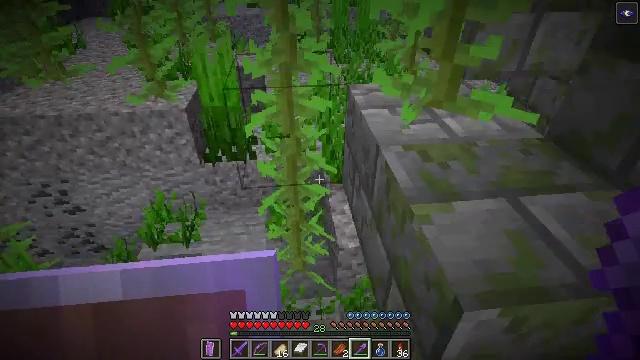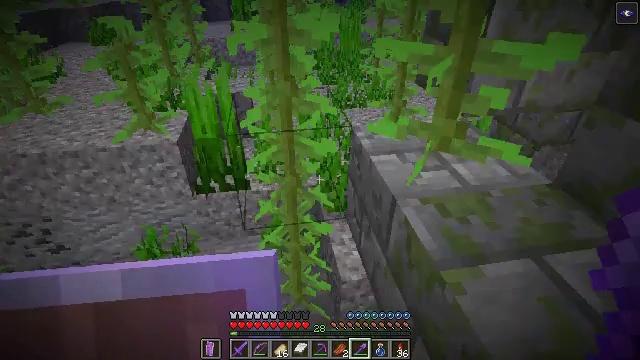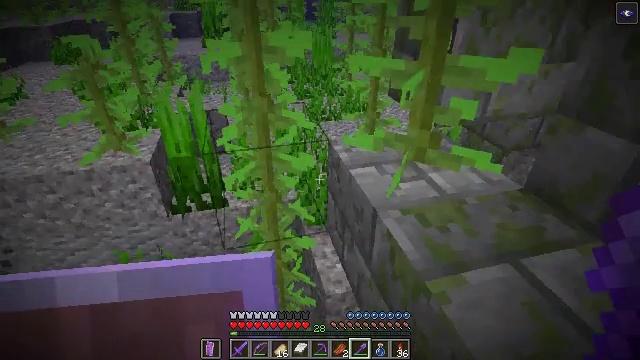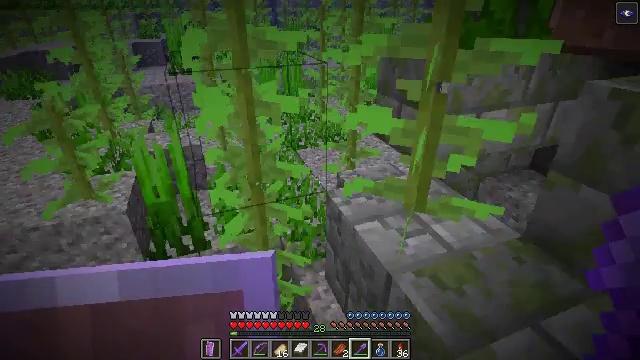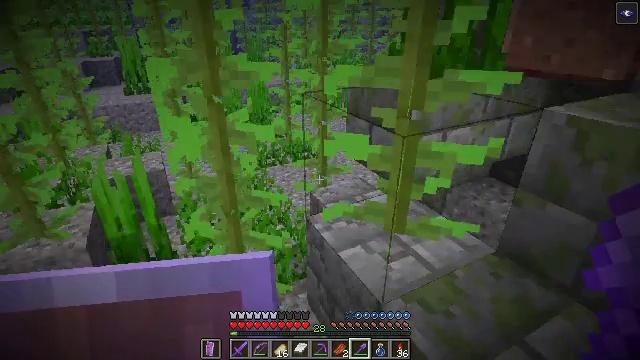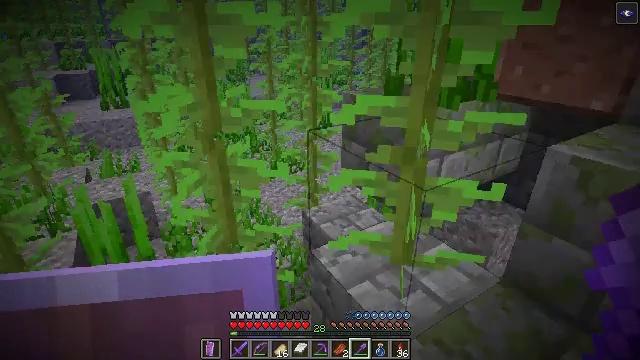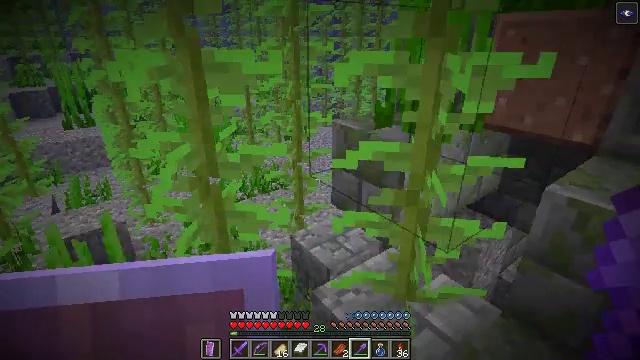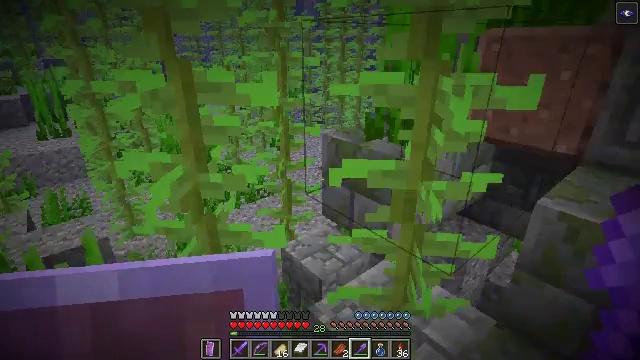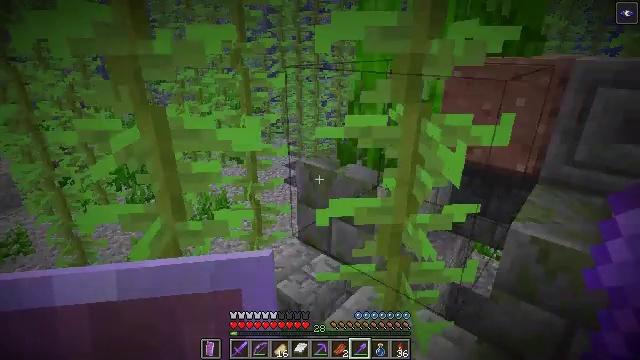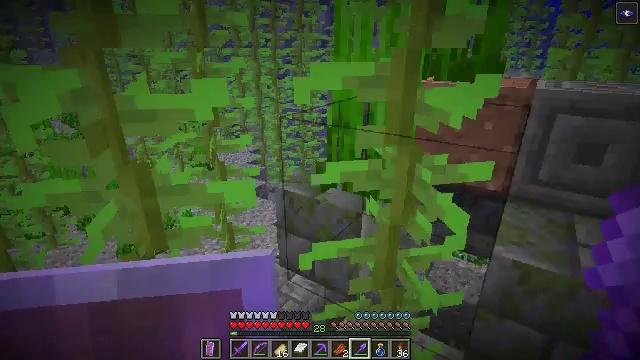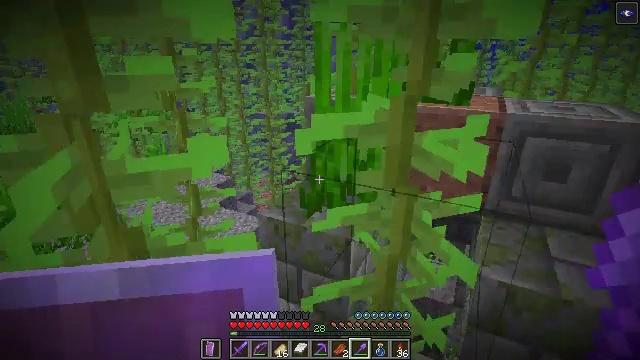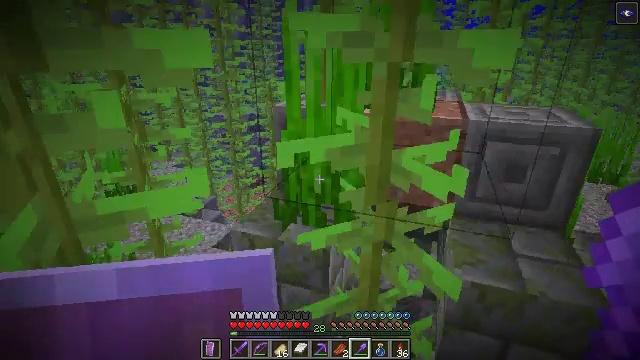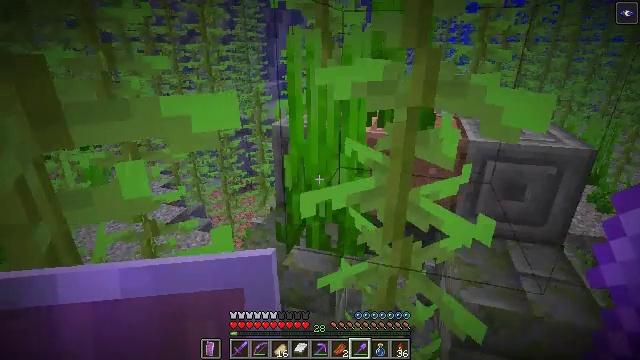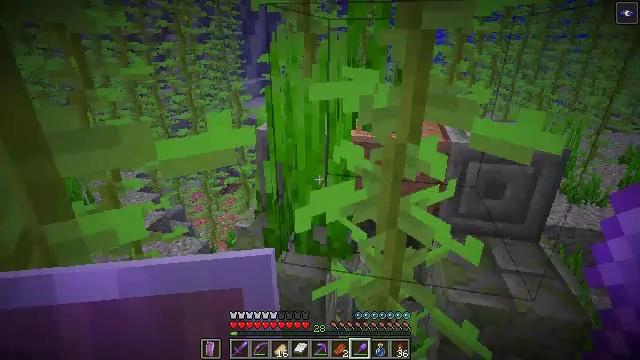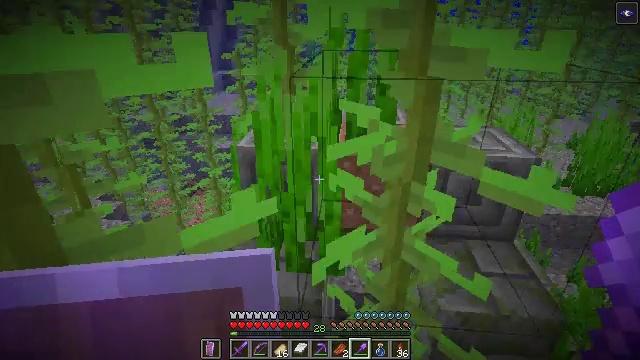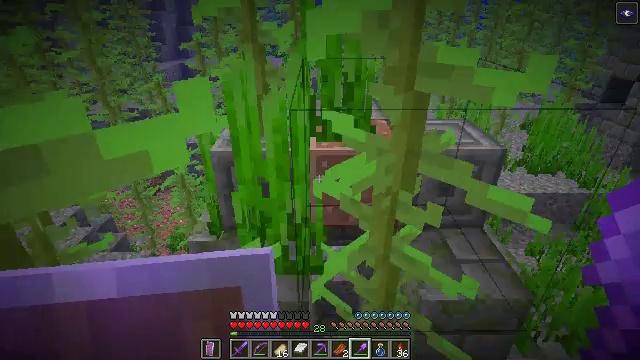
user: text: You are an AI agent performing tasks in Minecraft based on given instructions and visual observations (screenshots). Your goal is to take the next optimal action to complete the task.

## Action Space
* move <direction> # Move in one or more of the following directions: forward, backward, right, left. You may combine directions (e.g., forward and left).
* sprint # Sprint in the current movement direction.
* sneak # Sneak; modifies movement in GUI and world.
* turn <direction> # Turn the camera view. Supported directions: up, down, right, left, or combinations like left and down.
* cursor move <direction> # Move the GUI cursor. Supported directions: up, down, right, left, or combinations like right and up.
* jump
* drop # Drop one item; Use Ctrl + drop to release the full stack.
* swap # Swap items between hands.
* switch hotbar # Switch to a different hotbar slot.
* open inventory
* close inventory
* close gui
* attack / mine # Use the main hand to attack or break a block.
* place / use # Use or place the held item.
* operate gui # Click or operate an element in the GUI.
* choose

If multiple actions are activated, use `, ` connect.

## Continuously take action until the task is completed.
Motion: motion action
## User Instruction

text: Collect gravel for your inventory.
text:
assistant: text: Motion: move forward and move left, turn right and up, jump
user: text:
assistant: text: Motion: move forward and move left, turn right and up, jump
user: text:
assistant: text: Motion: move forward and move left, turn right and up, jump
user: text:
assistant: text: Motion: move forward and move left, turn right and up, jump
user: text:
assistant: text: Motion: move forward and move left, turn right and up, jump
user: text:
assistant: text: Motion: move forward and move left, turn right and up, jump
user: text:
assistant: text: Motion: move forward and move left, turn right, jump
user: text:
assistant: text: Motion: move forward and move left, turn right, jump
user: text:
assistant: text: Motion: move forward and move left, turn right, jump
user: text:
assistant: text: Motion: move forward and move left, turn right, jump
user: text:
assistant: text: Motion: move forward and move left, turn right, jump
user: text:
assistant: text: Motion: move forward and move left, turn right, jump
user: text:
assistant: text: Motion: move forward and move left, turn right, jump
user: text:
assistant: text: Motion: move forward and move left, turn right and down, jump
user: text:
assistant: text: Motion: move forward and move left, turn right and down
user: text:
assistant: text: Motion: move forward and move left, turn right and down
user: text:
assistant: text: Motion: move forward, turn right
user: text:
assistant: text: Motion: move forward, turn right and down
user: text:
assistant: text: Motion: move forward, turn right and down
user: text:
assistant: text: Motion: turn right and down
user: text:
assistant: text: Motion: no_op
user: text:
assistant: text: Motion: no_op
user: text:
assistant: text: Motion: no_op
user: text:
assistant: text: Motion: turn down
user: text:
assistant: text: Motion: turn down
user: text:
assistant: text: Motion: turn right and down
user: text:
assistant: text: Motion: turn right and down
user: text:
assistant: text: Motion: turn right and down
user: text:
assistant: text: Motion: turn down
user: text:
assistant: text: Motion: move forward, turn down